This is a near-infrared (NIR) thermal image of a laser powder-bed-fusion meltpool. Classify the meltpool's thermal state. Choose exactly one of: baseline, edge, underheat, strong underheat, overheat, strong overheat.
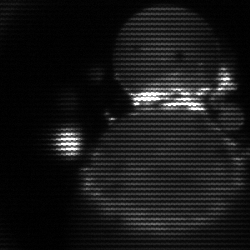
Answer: edge